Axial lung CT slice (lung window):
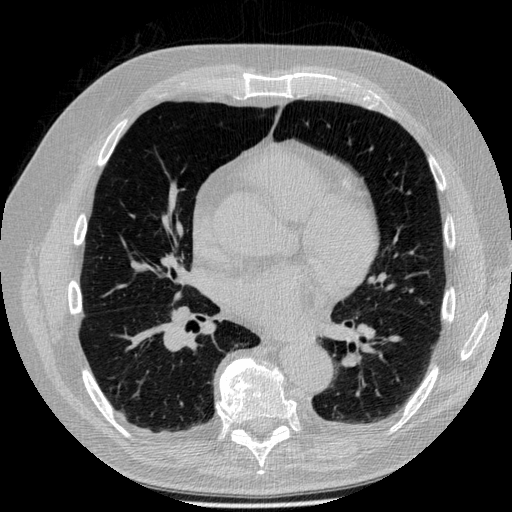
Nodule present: no